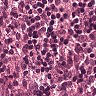
Metastatic tissue present: no